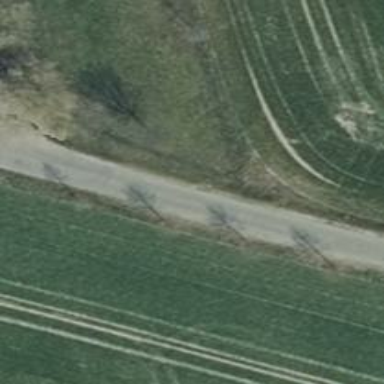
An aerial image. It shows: Tree-lined avenue.